Question: We have some Jenkins (was formerly a Hudson system) jobs running.
Now, we saw that all of a sudden most of the post build actions appear twice:
Additionally, if Subversion tagging for successful build is selected, it won't do the tagging anymore because it's deselected again and the input fields go back to default if configuration is reopened (no matter if one or both of the same post build action is selected).
Has anyone had this strange behaviour as well and can tell me how to get rid of it?
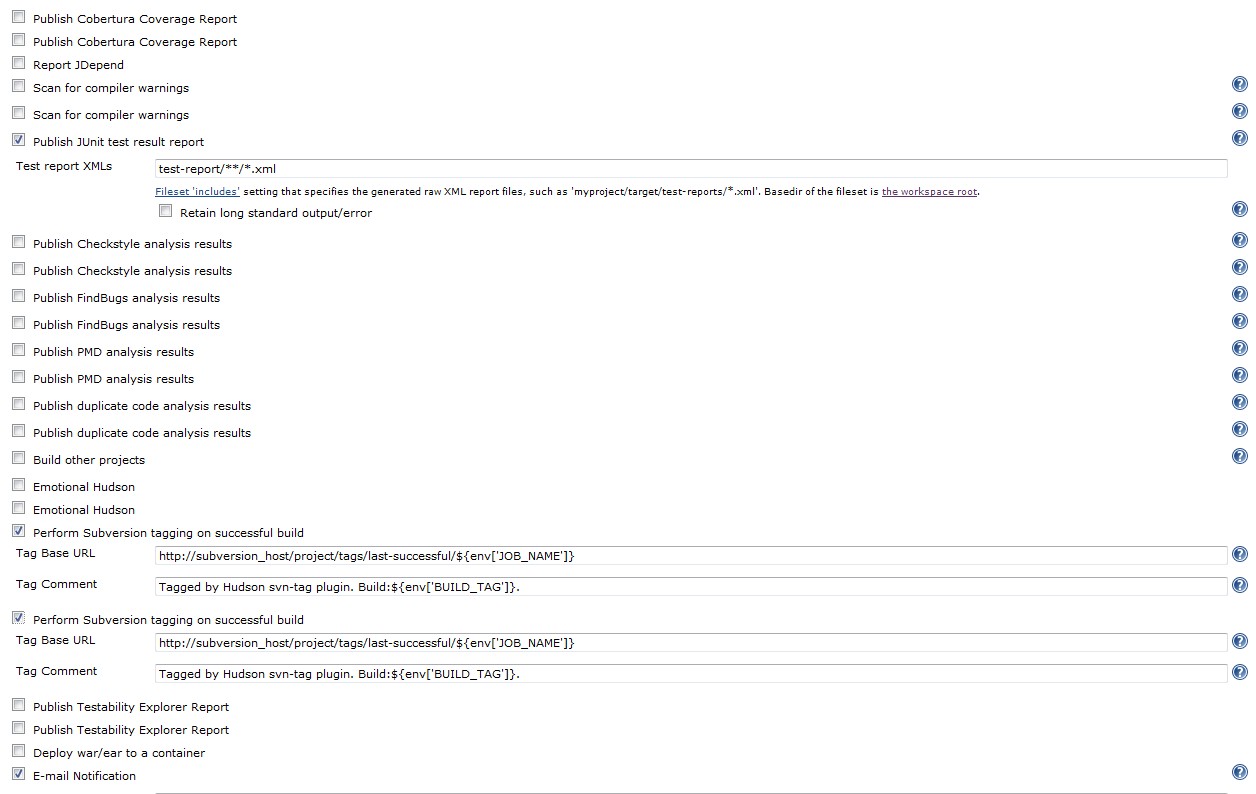
Answer: Since I had the problem again, I'd like to add my previously stated comment as answer - after updating all plugins, the problem was solved and every option was listed only once.